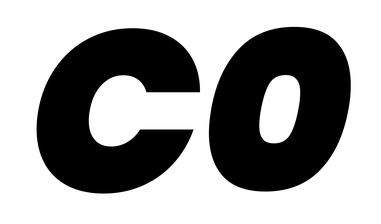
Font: Poppins-BlackItalic